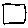
Label: square